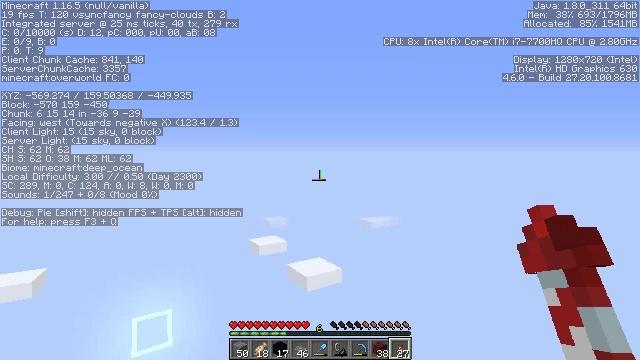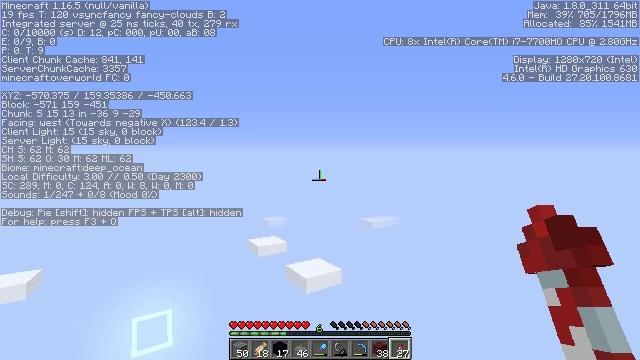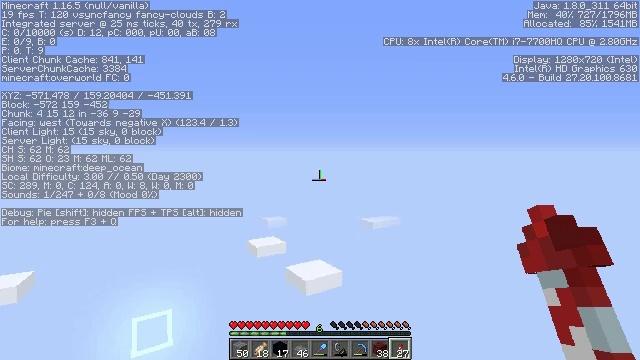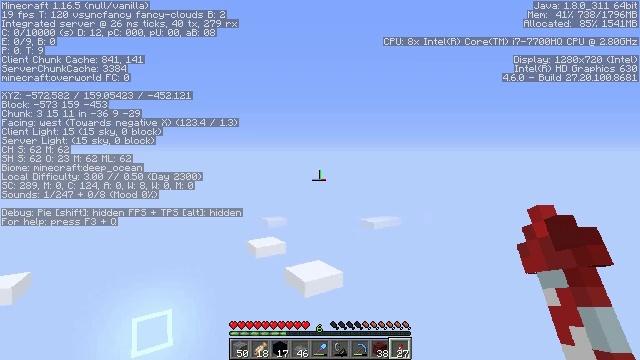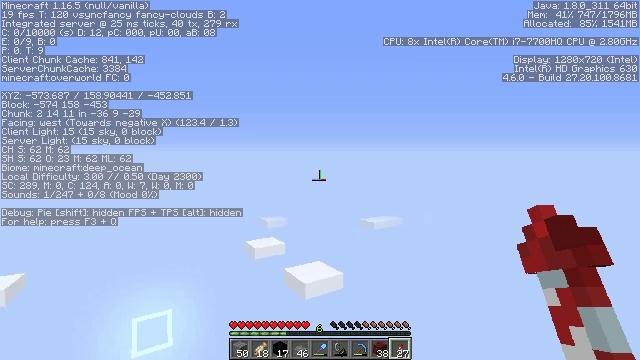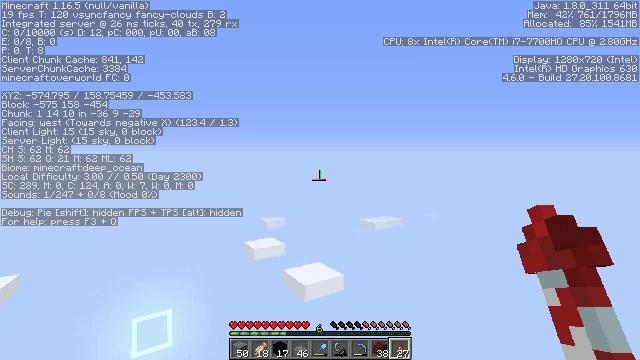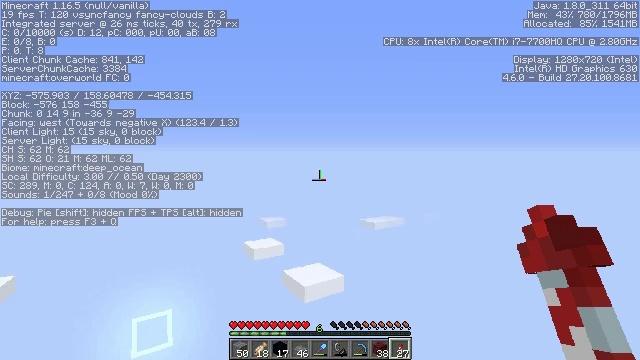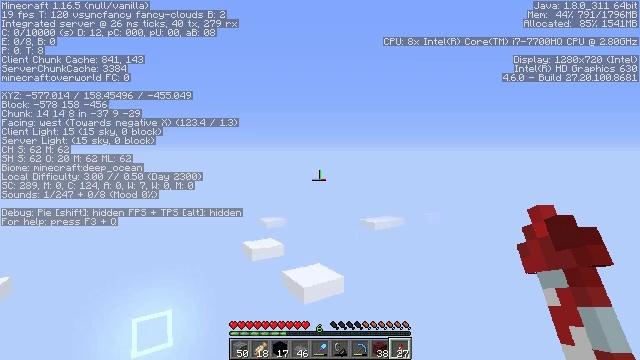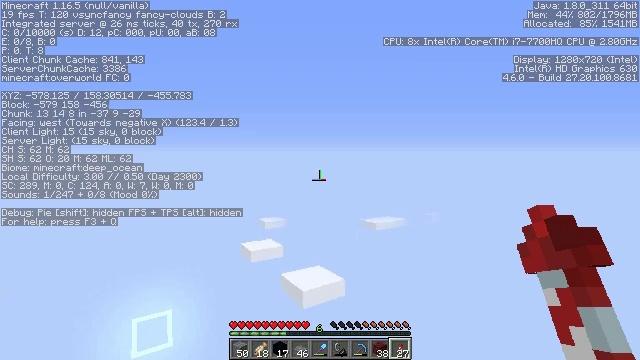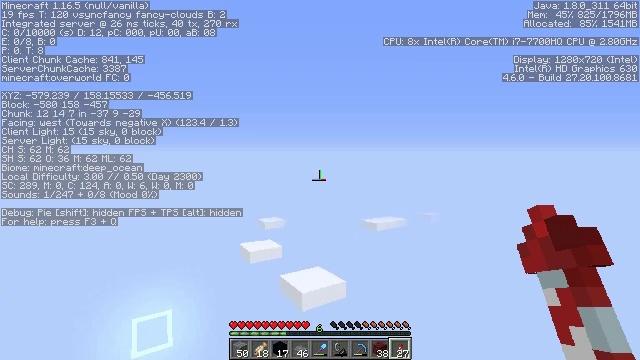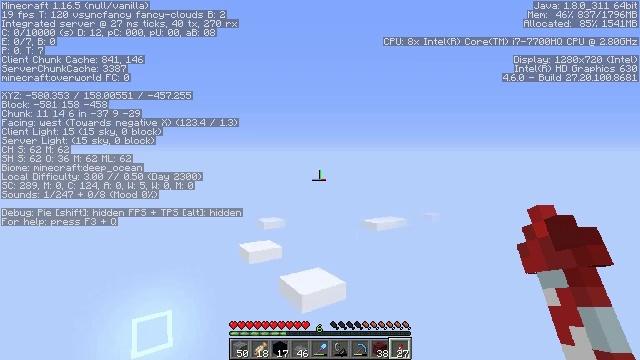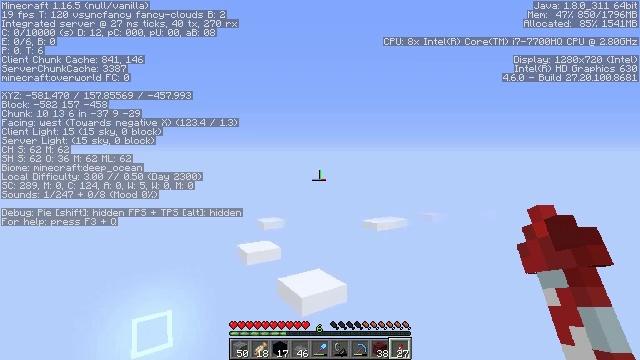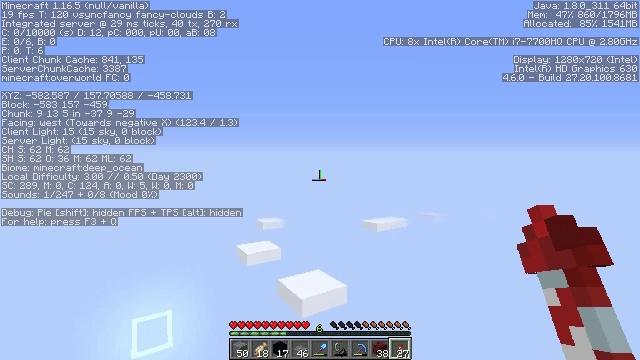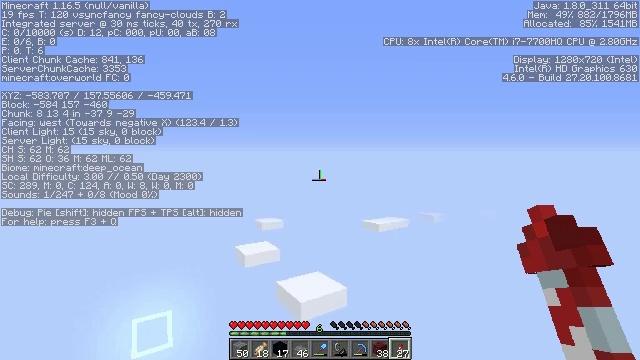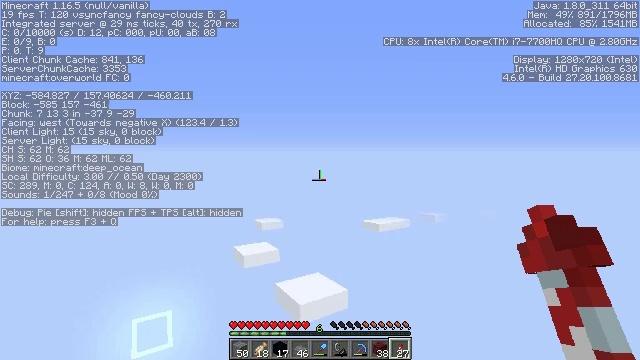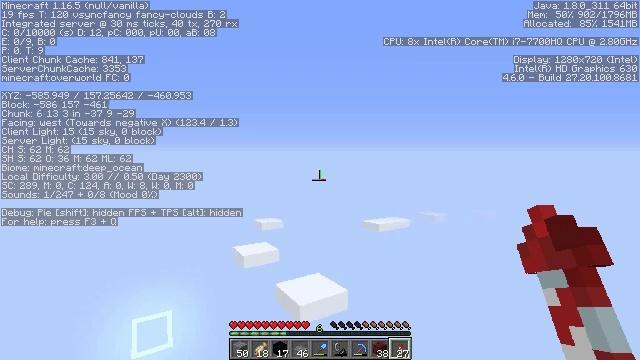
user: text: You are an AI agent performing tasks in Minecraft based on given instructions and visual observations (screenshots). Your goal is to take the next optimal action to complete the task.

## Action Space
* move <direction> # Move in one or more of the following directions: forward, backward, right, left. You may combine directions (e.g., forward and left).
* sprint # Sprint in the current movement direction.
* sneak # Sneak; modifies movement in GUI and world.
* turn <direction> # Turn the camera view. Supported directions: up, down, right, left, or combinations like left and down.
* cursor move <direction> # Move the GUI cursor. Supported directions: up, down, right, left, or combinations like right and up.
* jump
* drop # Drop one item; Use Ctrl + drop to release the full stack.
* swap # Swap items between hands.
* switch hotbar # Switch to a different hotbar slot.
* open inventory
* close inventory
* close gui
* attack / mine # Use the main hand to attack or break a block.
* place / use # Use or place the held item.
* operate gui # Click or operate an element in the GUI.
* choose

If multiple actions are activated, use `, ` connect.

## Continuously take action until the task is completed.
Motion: motion action
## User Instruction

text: Break the black concrete powder to collect it.
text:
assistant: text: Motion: no_op
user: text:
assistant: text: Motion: no_op
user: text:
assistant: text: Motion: no_op
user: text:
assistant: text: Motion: no_op
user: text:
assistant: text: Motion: no_op
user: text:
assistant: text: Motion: no_op
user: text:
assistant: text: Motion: no_op
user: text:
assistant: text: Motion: no_op
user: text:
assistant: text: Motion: no_op
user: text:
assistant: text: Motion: no_op
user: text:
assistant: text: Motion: no_op
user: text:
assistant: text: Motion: no_op
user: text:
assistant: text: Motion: no_op
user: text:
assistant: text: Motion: no_op
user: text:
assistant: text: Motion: no_op
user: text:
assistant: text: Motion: no_op
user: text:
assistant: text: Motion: no_op
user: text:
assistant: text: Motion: no_op
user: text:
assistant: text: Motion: no_op
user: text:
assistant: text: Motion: no_op
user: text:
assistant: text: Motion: no_op
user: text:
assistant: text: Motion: no_op
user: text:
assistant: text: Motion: no_op
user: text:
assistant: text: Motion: no_op
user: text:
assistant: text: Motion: no_op
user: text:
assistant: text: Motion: no_op
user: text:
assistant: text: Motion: no_op
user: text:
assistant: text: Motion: no_op
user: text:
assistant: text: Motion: no_op
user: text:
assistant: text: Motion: no_op